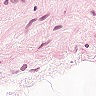
Metastatic tissue present: no